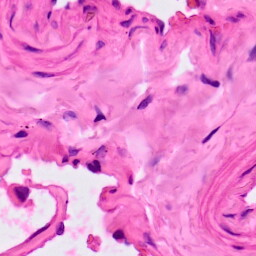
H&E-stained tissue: Lung